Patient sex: F
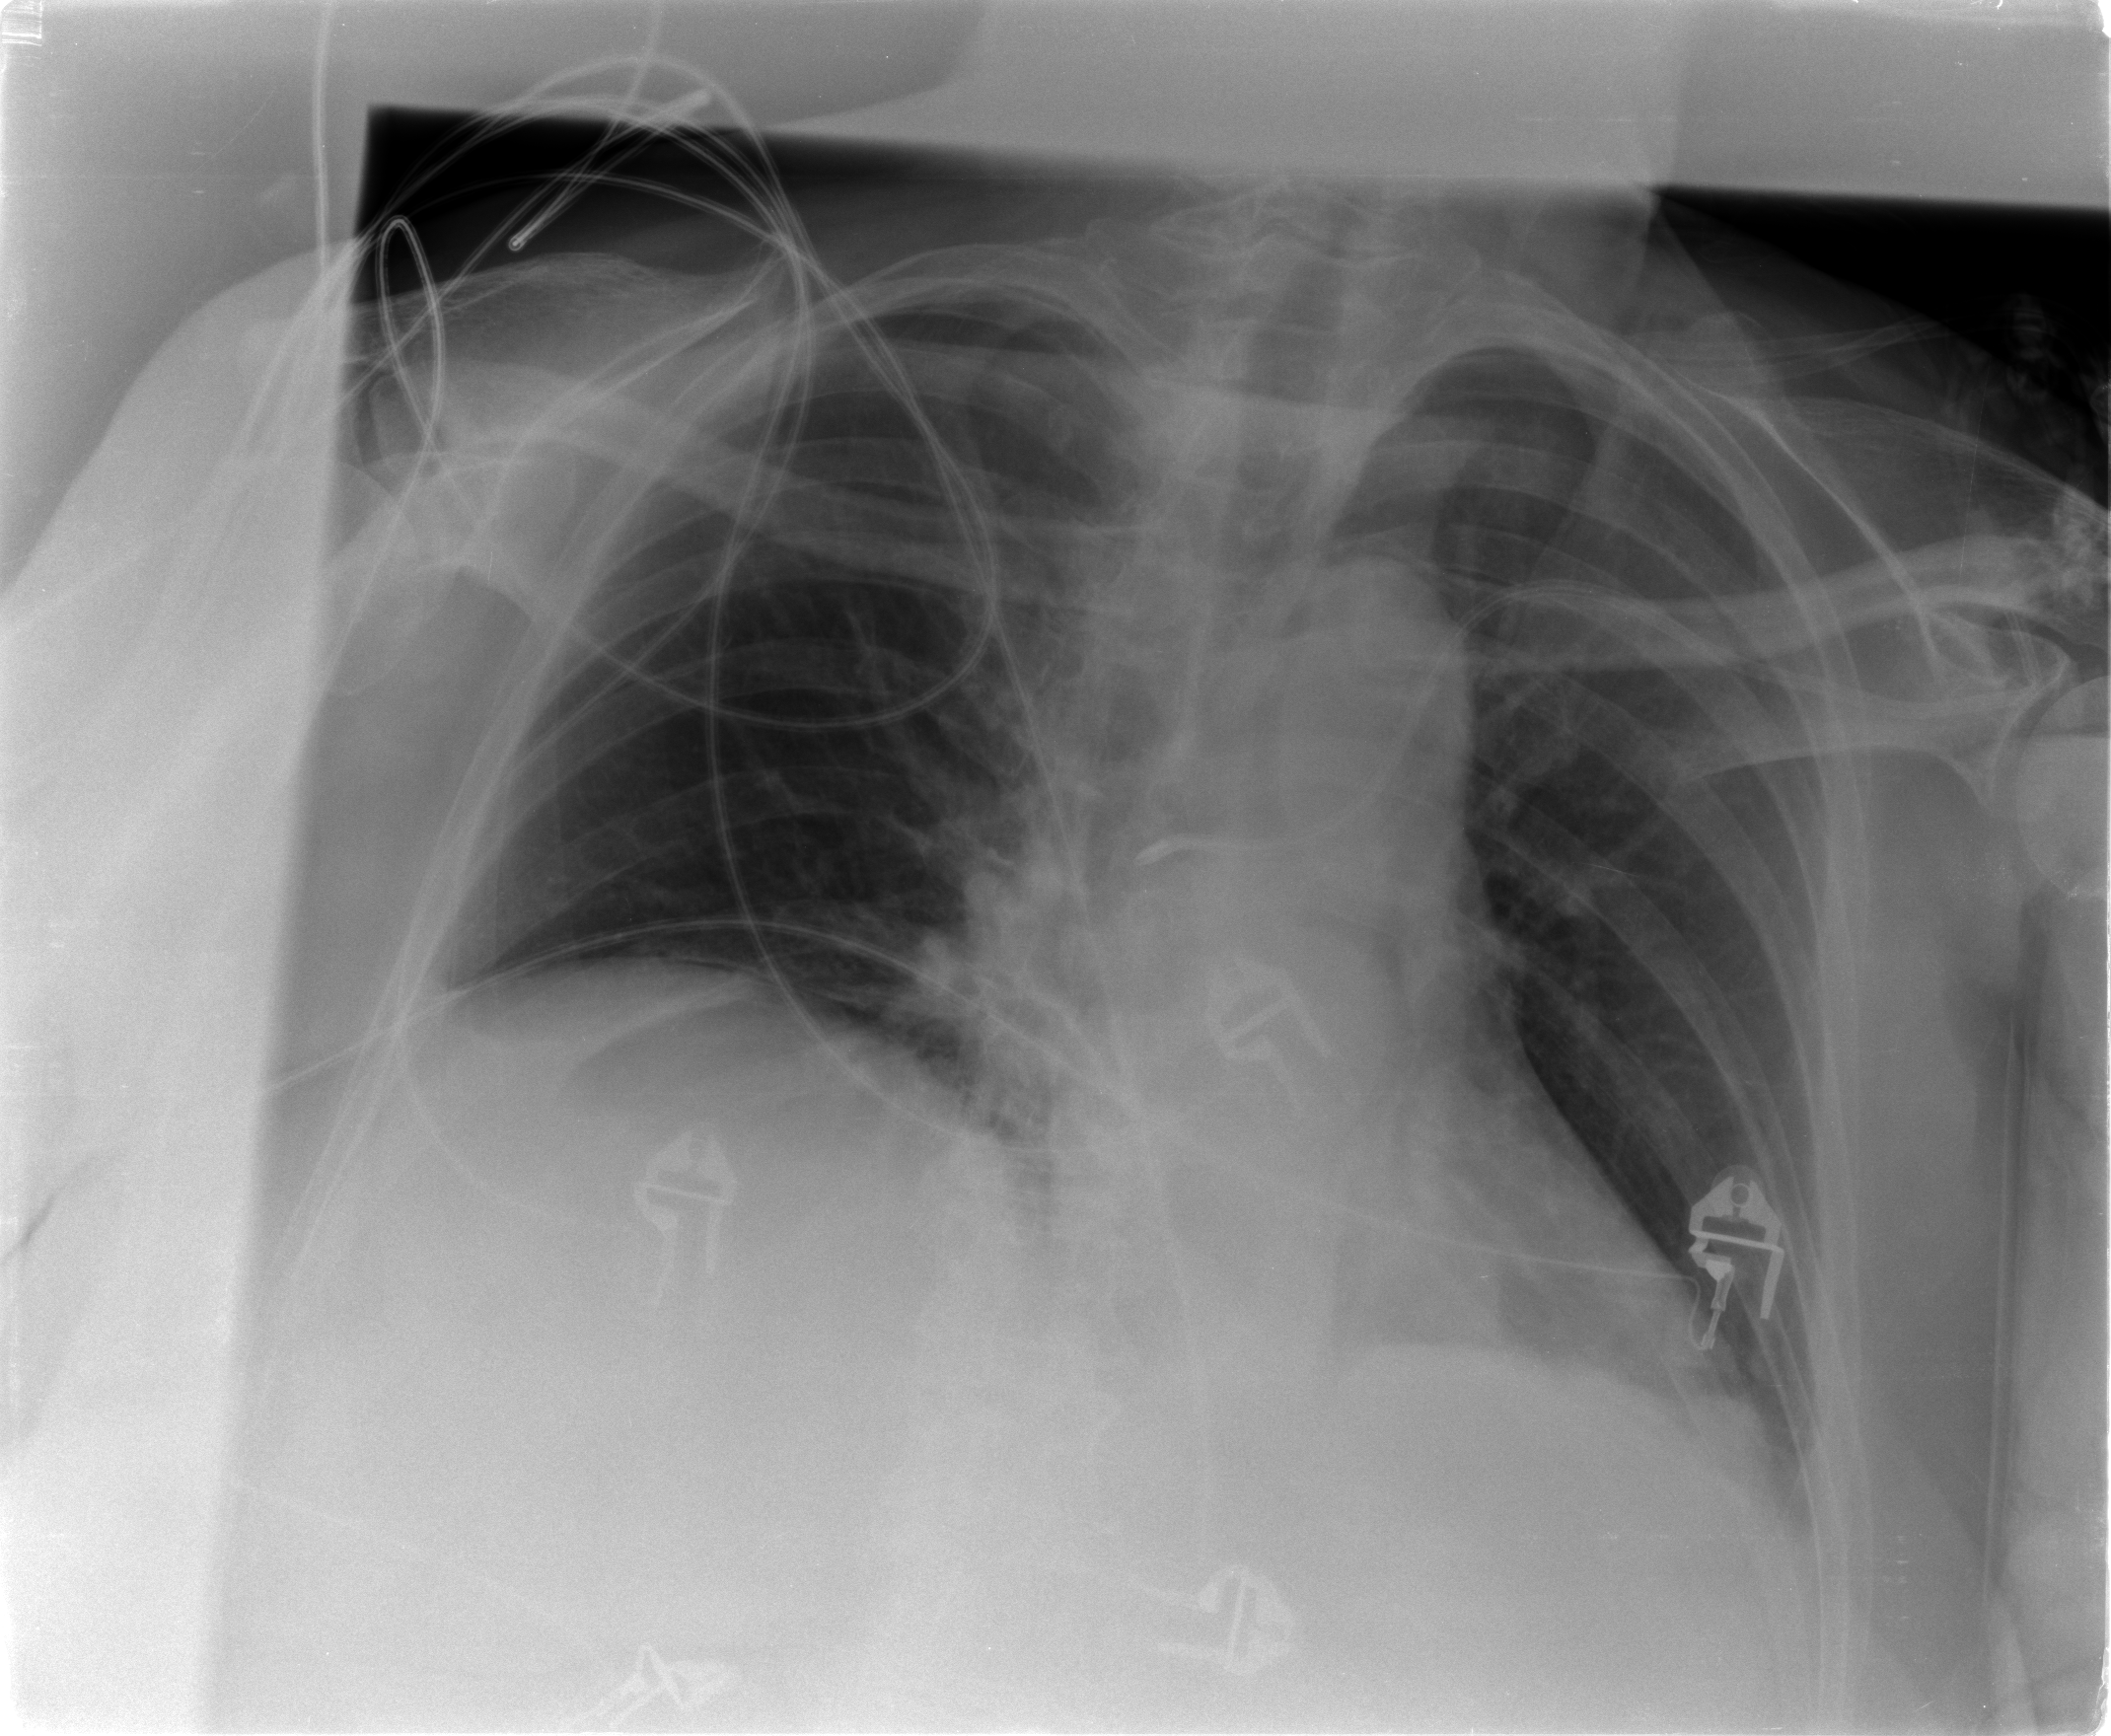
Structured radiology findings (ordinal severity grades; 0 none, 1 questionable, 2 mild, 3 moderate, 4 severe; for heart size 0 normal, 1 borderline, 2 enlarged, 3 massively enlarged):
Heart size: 1
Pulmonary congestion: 0
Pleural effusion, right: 2
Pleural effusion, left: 1
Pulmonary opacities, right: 0
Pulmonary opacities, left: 0
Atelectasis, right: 0
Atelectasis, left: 2